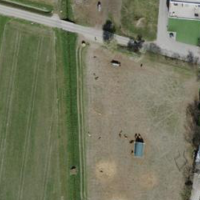
EUNIS habitat code: 52
Species observed at this site:
Emberiza leucocephalos
Corvus cornix
Motacilla cinerea